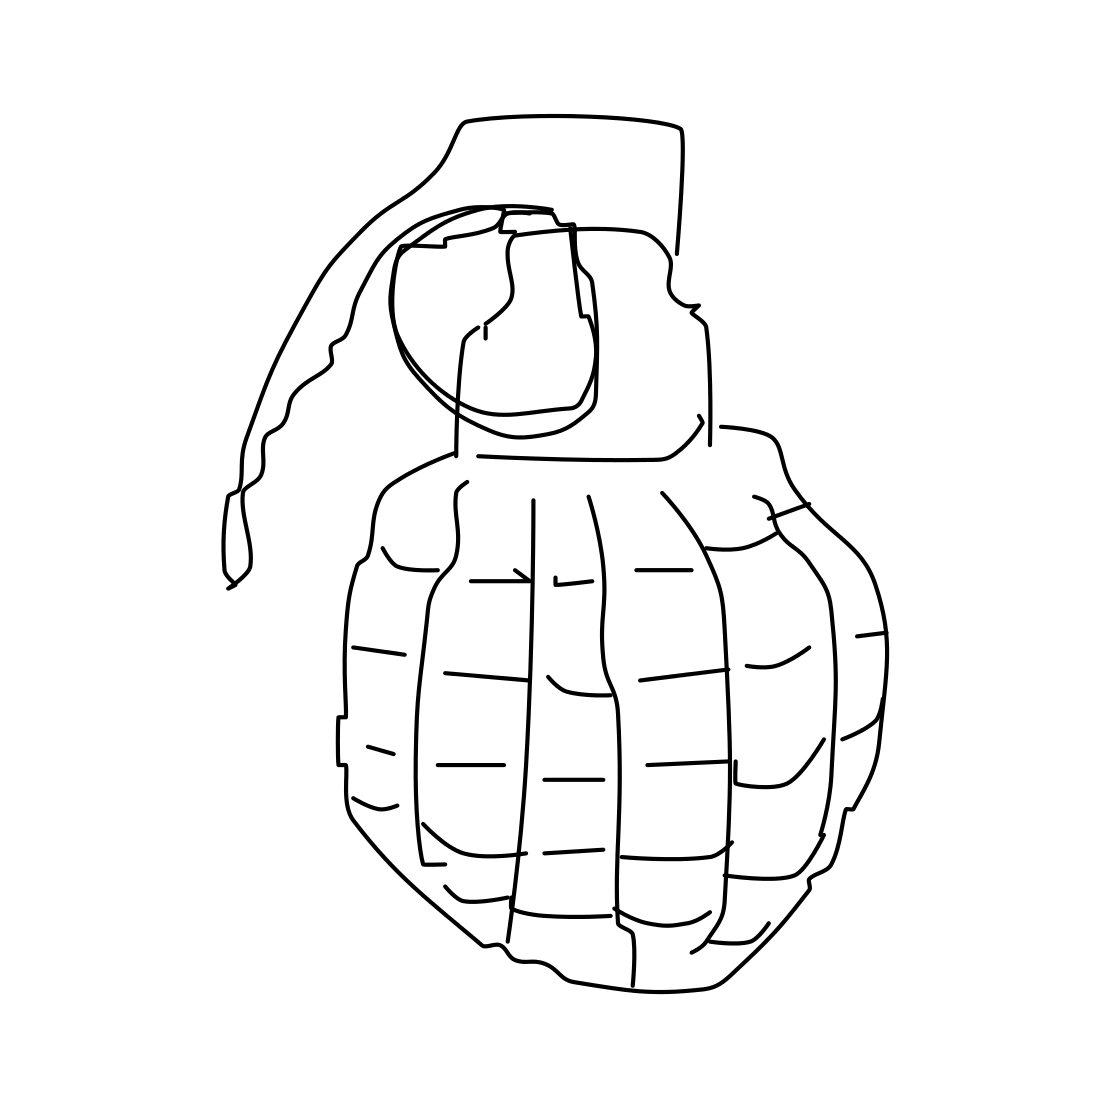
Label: grenade